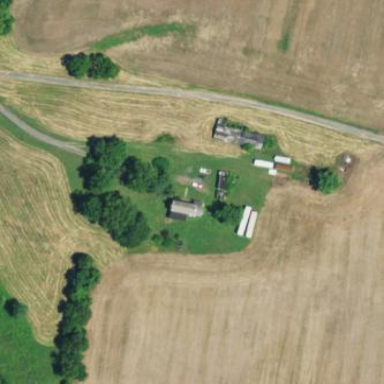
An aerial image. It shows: Farmyard area.